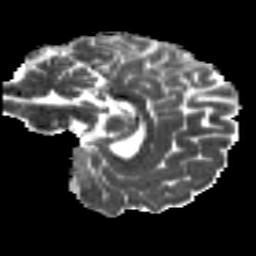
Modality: MD
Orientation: sagittal
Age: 23
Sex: female
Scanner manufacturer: siemens
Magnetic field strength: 3 T
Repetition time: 8.8 s
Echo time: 0.085 s